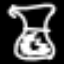
Label: hourglass